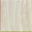
Piece: xx